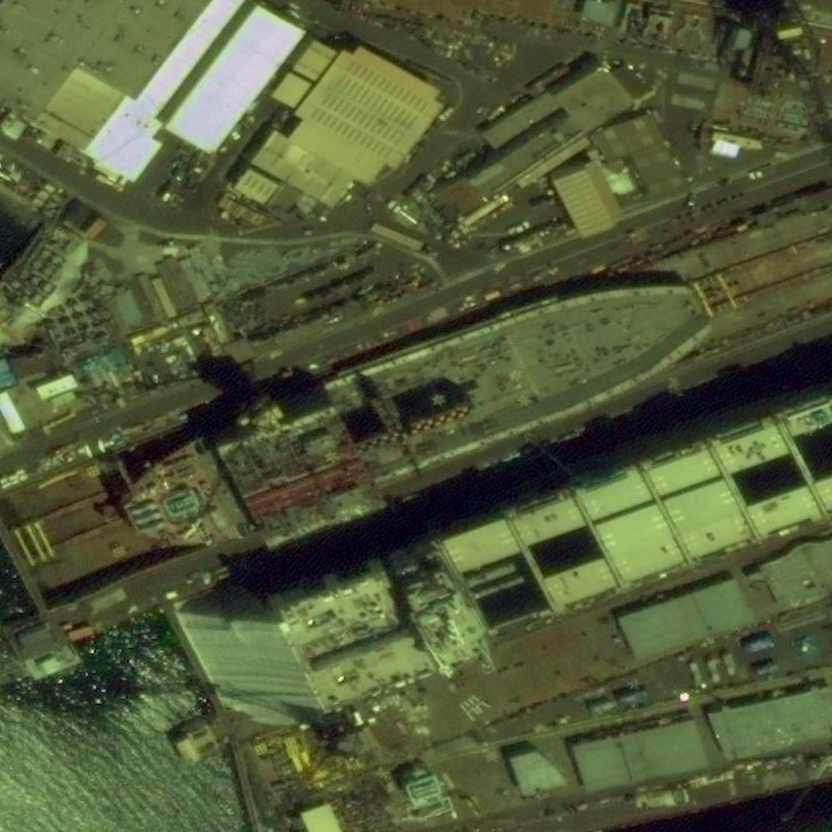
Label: civil